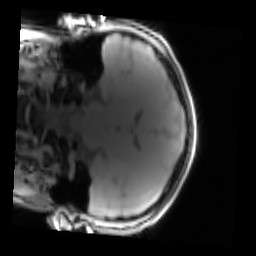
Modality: PDw
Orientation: coronal
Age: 24
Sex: male
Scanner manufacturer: siemens
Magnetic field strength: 3 T
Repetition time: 0.25 s
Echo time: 0.00103 s